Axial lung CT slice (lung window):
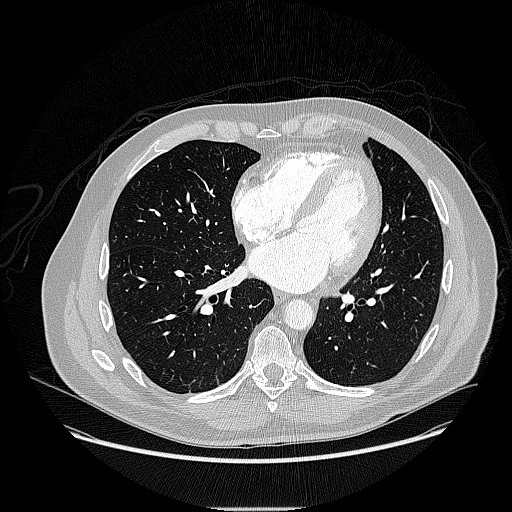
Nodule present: no